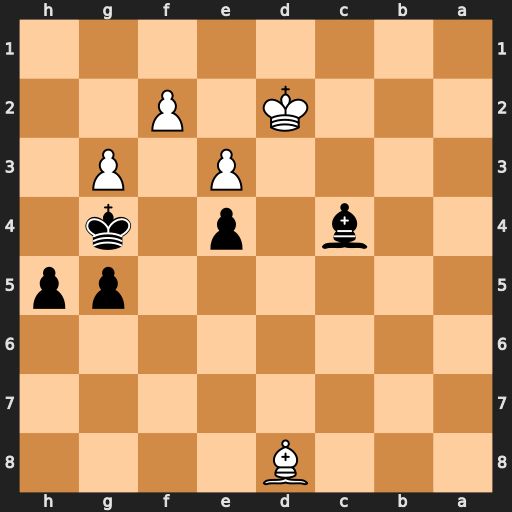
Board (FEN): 3B4/8/8/6pp/2b1p1k1/4P1P1/3K1P2/8
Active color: b
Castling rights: -
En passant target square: -
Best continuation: h4 gxh4 gxh4